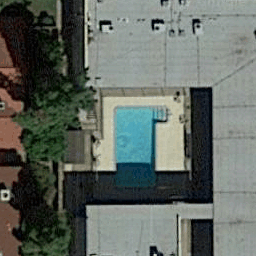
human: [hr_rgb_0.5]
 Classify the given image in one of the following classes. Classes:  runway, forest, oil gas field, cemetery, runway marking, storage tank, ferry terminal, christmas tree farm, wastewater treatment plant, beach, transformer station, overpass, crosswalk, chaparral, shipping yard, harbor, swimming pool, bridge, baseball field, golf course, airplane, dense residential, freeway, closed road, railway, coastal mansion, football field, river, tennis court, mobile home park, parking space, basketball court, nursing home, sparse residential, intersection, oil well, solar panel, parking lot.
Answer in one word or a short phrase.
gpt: swimming pool